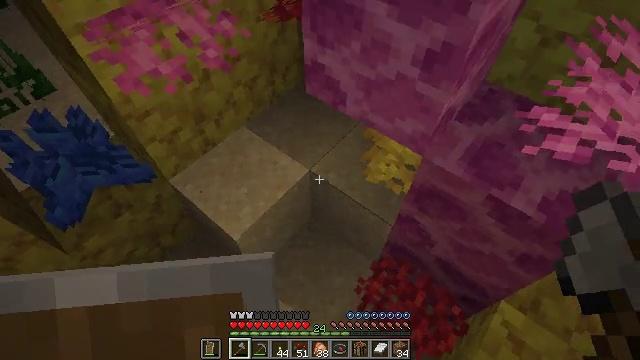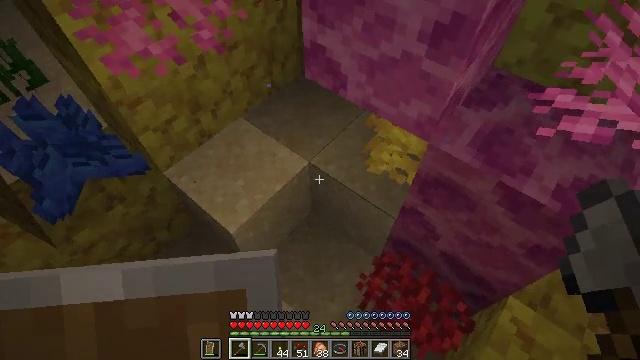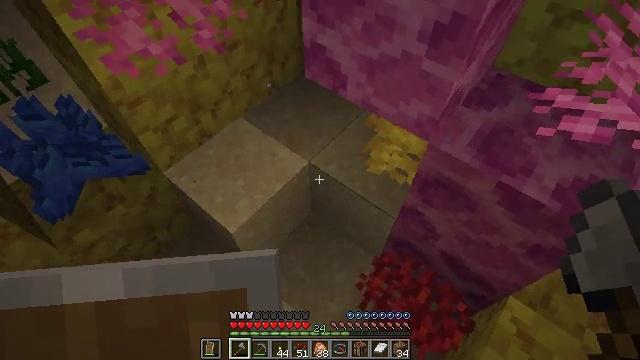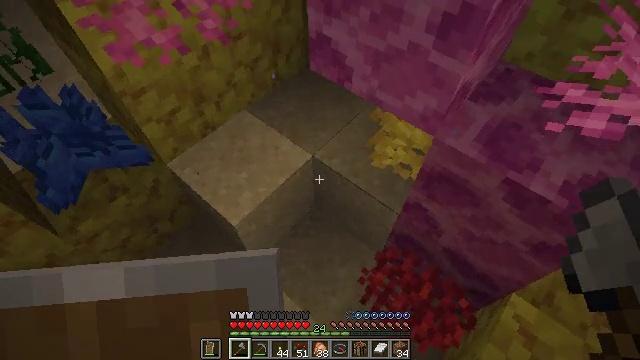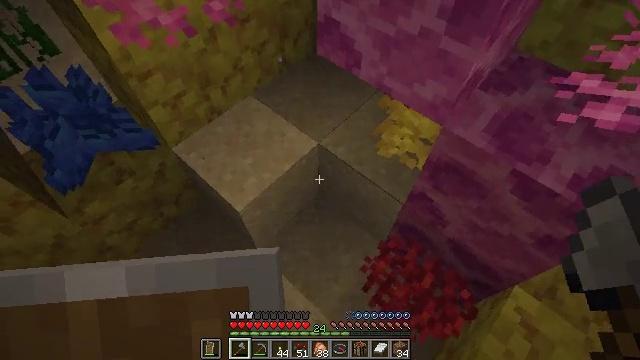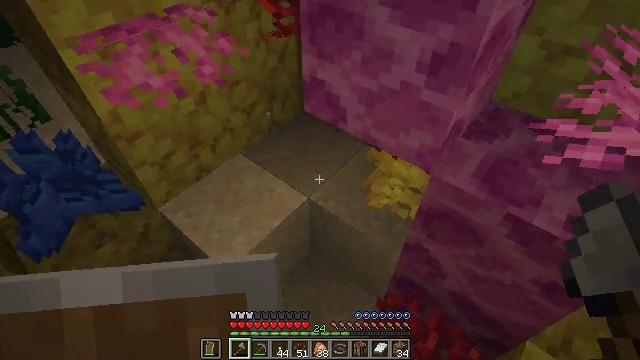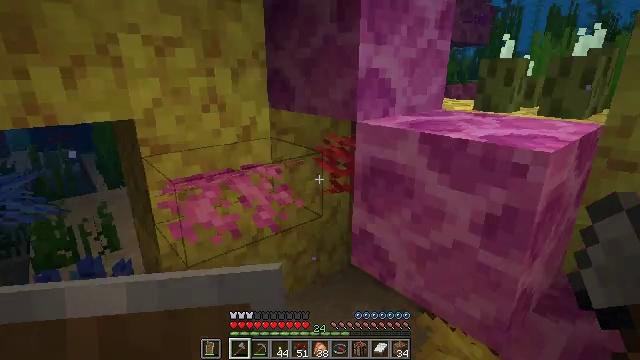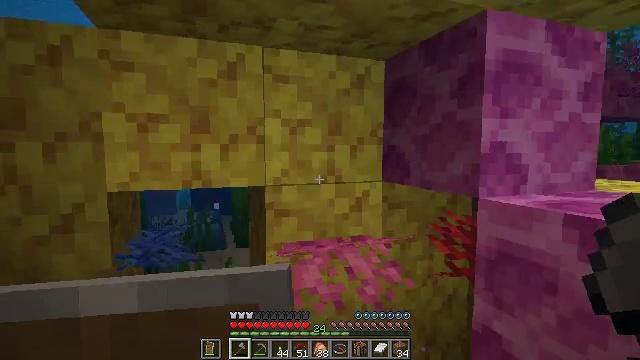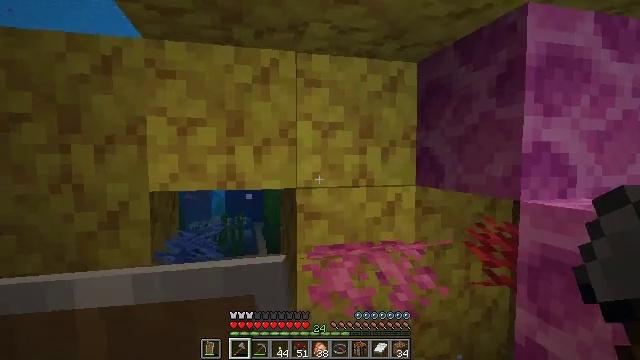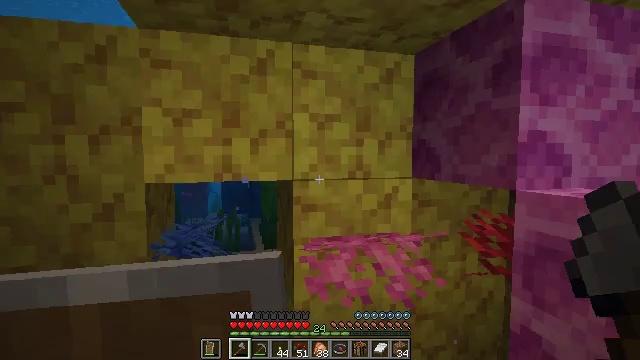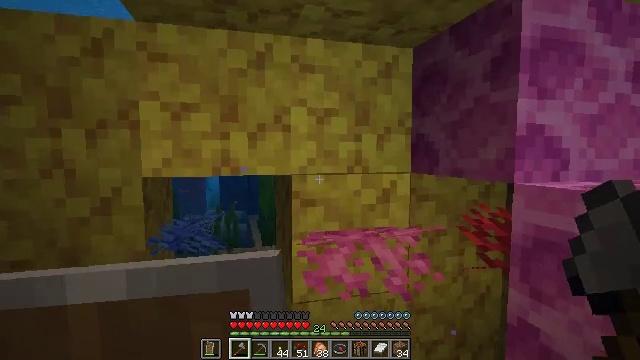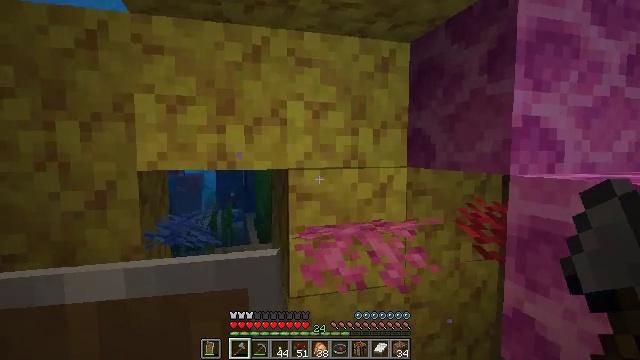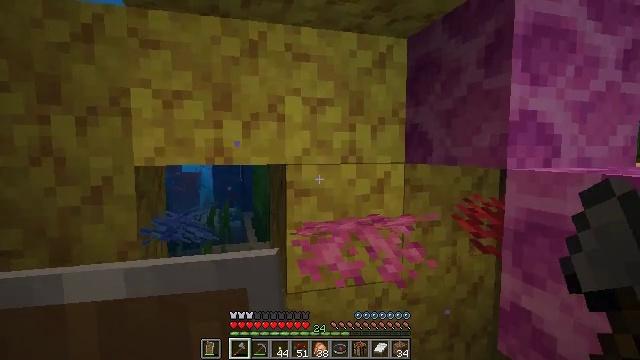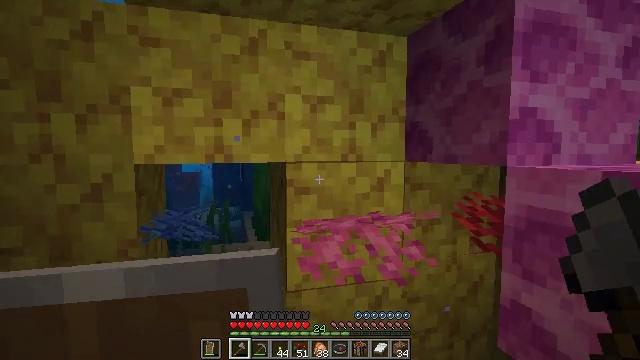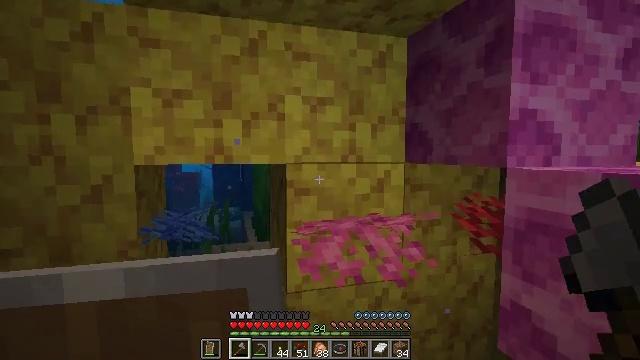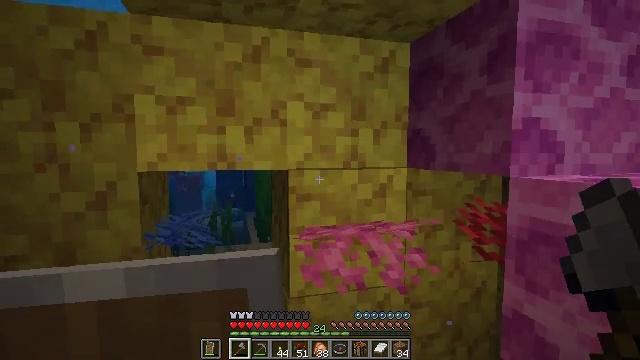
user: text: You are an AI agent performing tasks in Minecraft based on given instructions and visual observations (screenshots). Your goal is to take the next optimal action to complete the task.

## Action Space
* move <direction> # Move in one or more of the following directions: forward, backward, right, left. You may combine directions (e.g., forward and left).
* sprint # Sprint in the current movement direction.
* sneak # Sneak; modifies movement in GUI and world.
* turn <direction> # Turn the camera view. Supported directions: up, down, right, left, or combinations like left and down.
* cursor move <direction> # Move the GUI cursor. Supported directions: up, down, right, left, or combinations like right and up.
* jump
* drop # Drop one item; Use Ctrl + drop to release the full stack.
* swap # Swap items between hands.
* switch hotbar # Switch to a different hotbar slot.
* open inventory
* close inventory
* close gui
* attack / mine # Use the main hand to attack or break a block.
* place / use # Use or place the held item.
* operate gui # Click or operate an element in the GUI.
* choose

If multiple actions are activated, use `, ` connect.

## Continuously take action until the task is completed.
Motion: motion action
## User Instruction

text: Collect sea pickles from the ocean floor.
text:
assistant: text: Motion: no_op
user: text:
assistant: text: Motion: no_op
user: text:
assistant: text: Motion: turn left
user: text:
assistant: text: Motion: turn left and down
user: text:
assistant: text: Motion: turn right and up
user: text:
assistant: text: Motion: turn left and up
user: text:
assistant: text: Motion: turn left and up
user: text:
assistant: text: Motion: turn left and up
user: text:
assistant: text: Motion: no_op
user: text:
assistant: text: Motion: no_op
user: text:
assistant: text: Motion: no_op
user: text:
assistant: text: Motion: no_op
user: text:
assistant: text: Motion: jump
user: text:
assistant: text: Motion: jump
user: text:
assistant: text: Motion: jump
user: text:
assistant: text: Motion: turn left and down, jump
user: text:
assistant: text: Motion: turn left and down
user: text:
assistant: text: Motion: turn left and down
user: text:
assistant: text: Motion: turn left
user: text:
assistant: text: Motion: no_op
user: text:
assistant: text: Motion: no_op
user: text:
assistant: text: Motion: no_op
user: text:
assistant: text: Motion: turn right and up
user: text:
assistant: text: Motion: jump
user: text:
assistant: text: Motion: jump
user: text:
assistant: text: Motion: jump
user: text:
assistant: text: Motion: move left, jump
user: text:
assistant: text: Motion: move left, jump
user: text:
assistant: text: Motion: move left, turn up, jump
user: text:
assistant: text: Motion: move left, turn right and up, jump